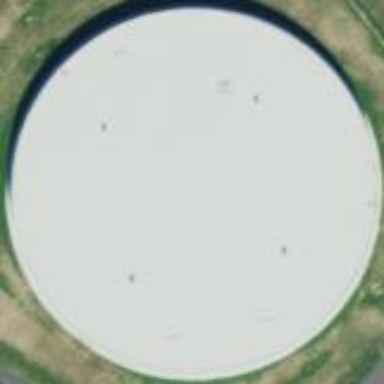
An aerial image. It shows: Storage tank building used as emergency water tank.